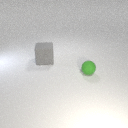
large gray rubber cube behind small green rubber sphere